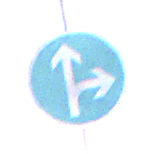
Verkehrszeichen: VorgeschriebeneFahrtrichtungGeradeausOderRechts
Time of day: SunriseSunset
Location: Outdoor (Nature)
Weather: Clear
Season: NotSpecified
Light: Natural